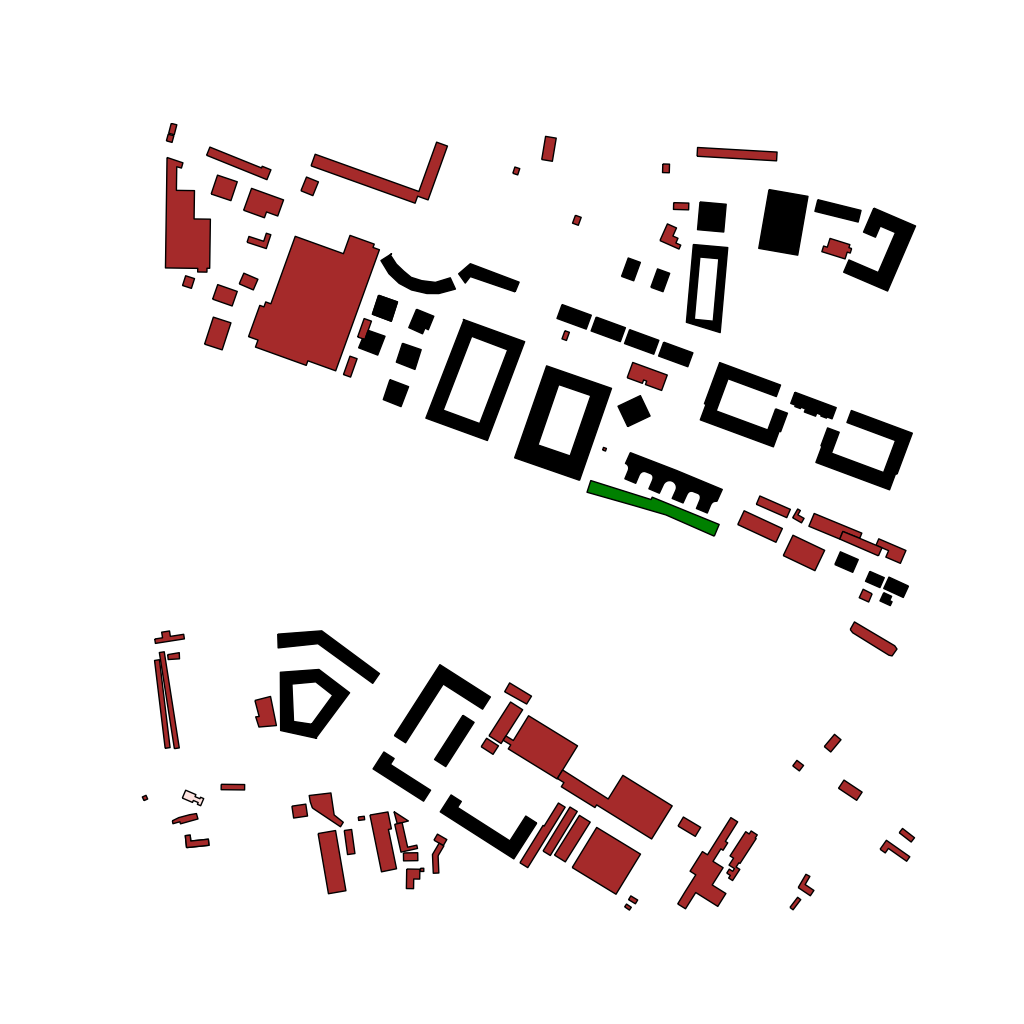
Tags: overhead vector_map, business, industrial, recreation, residential, special, modern, high_rise, individual_rise, low_rise, medium_rise, density_1, Building, Facility, Gas, Park, 1.0 km²